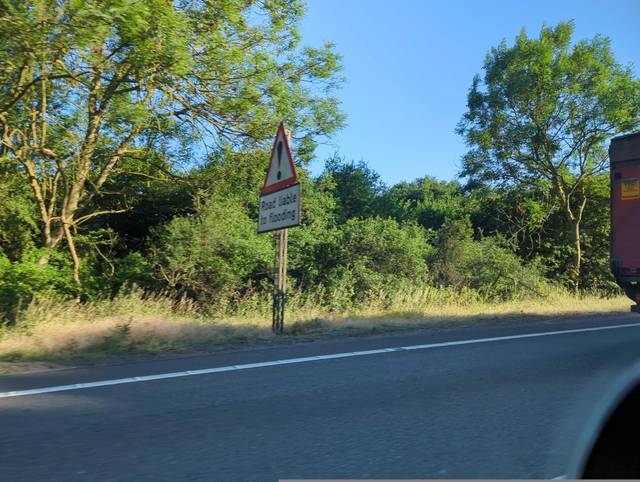
Region: United Kingdom
Coordinates: 51.991, 1.027